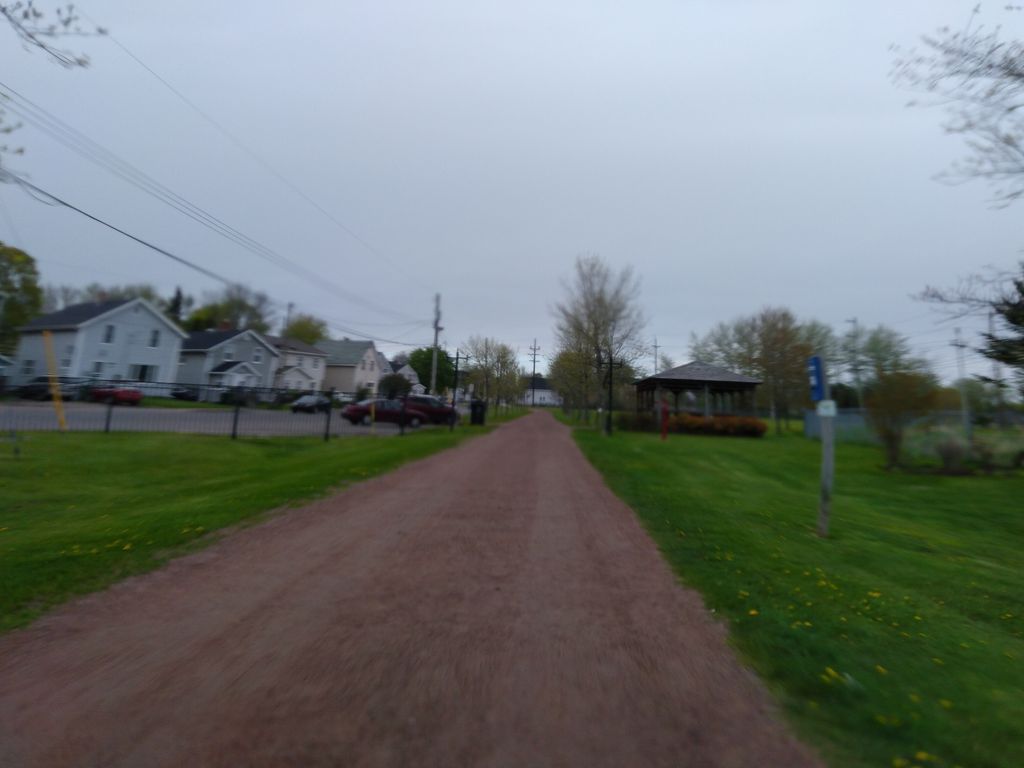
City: charlottetown